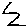
Label: zigzag